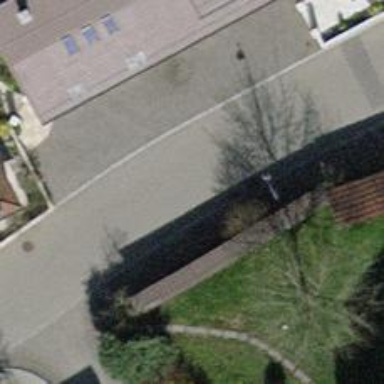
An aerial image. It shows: Asphalt road in residential area.